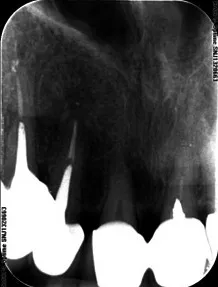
Fig. 55 years follow up.
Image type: radiology (x_ray)